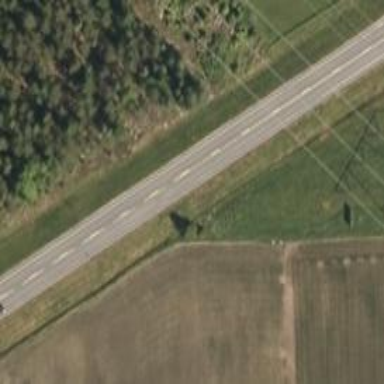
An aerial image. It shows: Asphalt trunk highway.